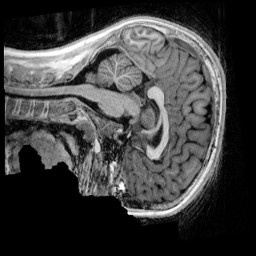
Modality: UNIT1_denoised
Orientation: sagittal
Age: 10
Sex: male
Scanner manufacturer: siemens
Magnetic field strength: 3 T
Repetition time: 4 s
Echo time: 0.00303 s